Aerial crown-view tile of a tropical tree (Barro Colorado Island, Panama), acquired 20240918:
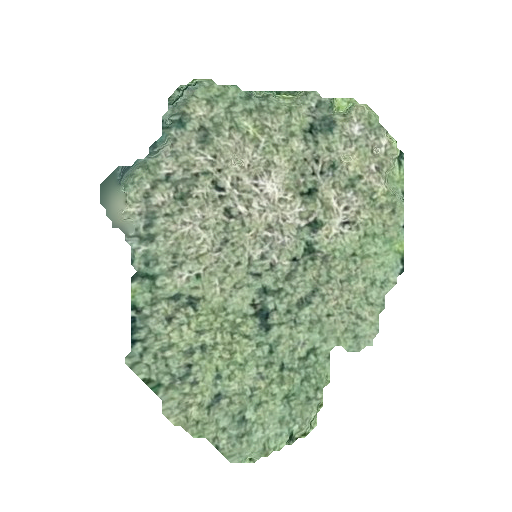
Species: Tabebuia rosea
GBIF accepted scientific name: Tabebuia rosea
Crown area: 128.85 m²